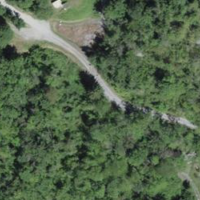
EUNIS habitat code: 41
Species observed at this site:
Gypaetus barbatus
Corylus avellana
Orchis militaris
Nucifraga caryocatactes
Regulus ignicapilla
Aegithalos caudatus
Ononis spinosa